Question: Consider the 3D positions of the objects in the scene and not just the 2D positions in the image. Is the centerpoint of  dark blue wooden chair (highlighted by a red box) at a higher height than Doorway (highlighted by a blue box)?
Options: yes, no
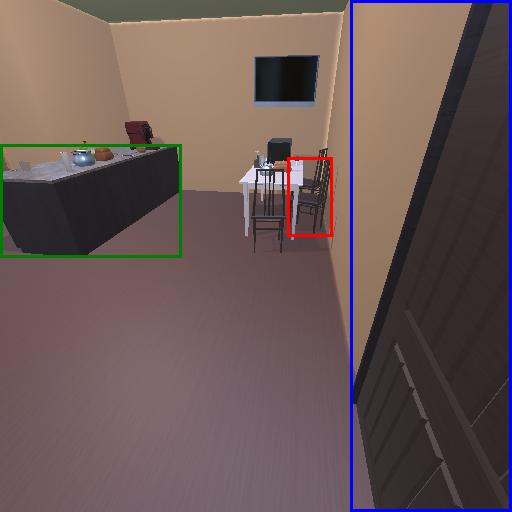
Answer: yes